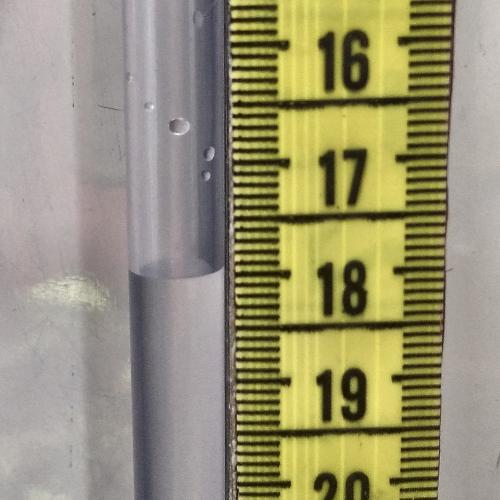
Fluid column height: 18.0 cm